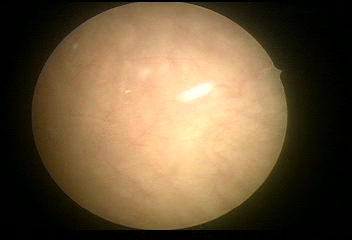
Modality: WLC
Class: Normal mucosa
Bladder cancer association: No